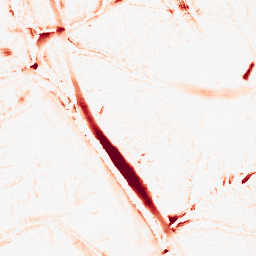
Category: morphological
Decomposition family: morphological_diamond
Decomposition parameters: operation: opening
radius: 15
Upsampling method: fft_zeropad
Upsampling parameters: scale: 8
Upsampling scale: 8